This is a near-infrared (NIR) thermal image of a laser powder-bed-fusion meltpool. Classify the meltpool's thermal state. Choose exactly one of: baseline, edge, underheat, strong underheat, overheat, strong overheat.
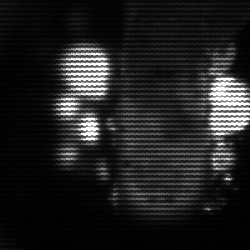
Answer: strong underheat